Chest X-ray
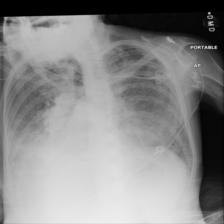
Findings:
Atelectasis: negative
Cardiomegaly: negative
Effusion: positive
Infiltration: negative
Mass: negative
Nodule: negative
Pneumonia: negative
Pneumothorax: positive
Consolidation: negative
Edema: negative
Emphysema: negative
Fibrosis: negative
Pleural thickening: negative
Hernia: negative